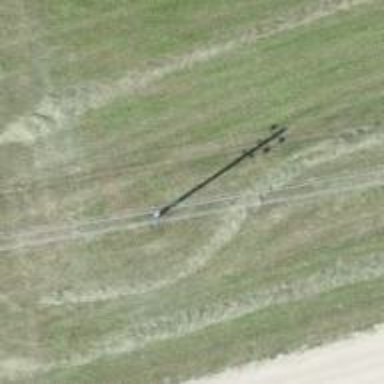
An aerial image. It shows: Power pole.